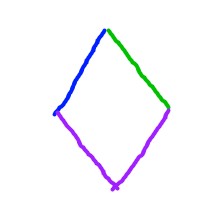
Shape: rhombus